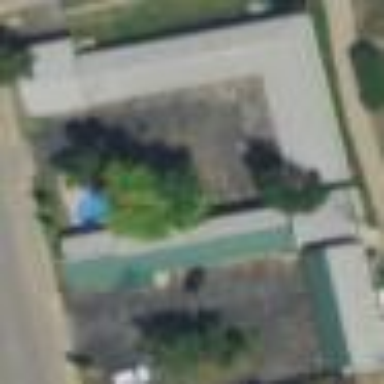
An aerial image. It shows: Building that is motel.